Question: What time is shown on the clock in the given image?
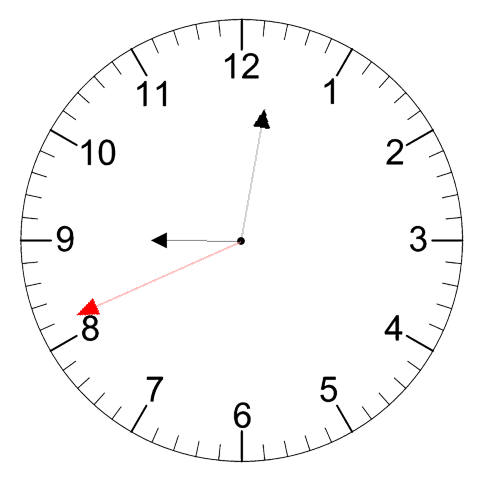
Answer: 09:01:41